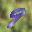
Label: 9